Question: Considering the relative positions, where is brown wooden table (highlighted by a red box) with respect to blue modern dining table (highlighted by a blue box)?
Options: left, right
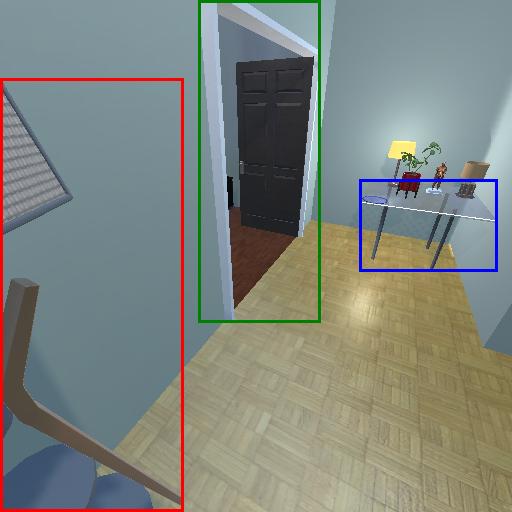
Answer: left